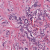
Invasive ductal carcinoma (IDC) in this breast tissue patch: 1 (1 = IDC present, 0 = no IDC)